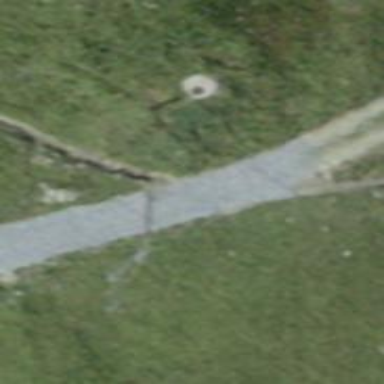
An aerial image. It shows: Guidepost providing information.